Question: I can't understand why this test fails:
'''
it('should concat string and arr', function(done) {
var str = "update userprofile set firstname = 'Barbara', lastname = 'Jensen', cellphone = '<PHONE>', email = 'me@gmail.com', "
var arr = ['computer', 'business']
str += "interests = " + arr
var expected = "update userprofile set firstname = 'Barbara', lastname = 'Jensen', cellphone = '<PHONE>', email = 'me@gmail.com', interests = ['computer', 'business']"
should(str).equal(expected)
done()
})
'''
Test result looks like this:

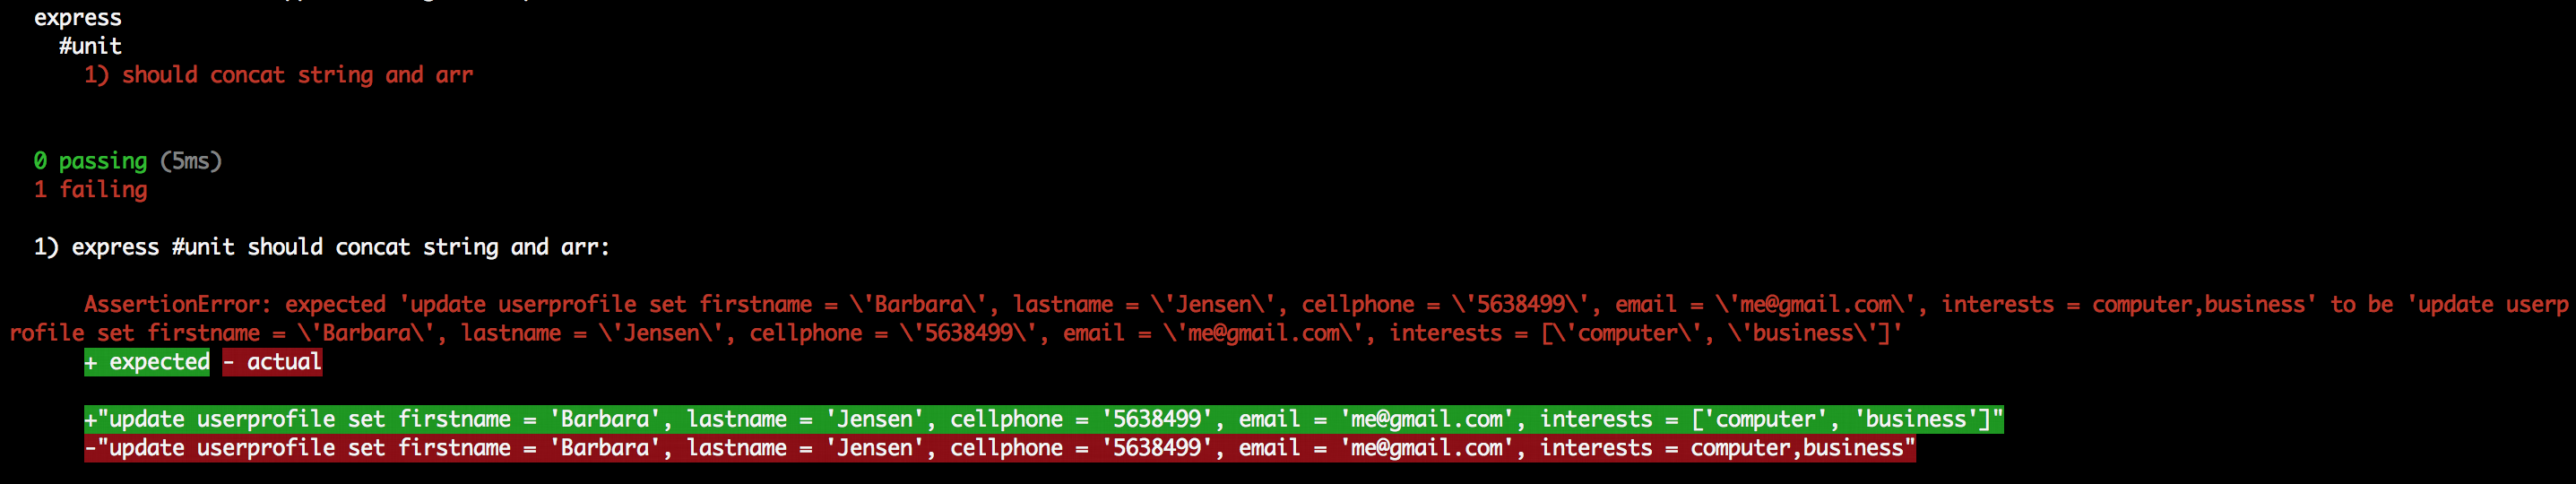
Answer: When you do
'''
"interests = " + arr
'''
the 'toString' method in that array object will be invoked. Quoting the <URL>,
> The 'Array' object overrides the 'toString' method of 'Object'. 'Array''toString'. For example, the following code creates an array and uses 'toString' to convert the array to a string.'''
var monthNames = ['Jan', 'Feb', 'Mar', 'Apr'];
var myVar = monthNames.toString(); // assigns 'Jan,Feb,Mar,Apr' to myVar.
'''
To fix your test case, you need to convert the Array manually, like this
'''
str += "interests = [" + monthNames.map(function(currentString) {
return "'" + currentString + "'";
}).join(", ") + "]";
'''